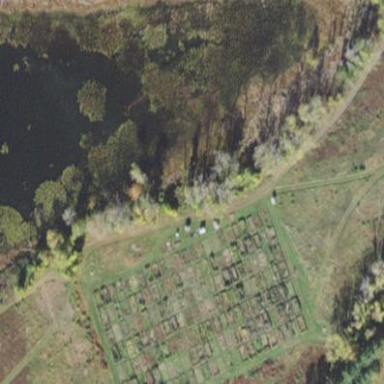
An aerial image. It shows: Allotments area.